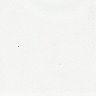
Metastatic tissue present: no